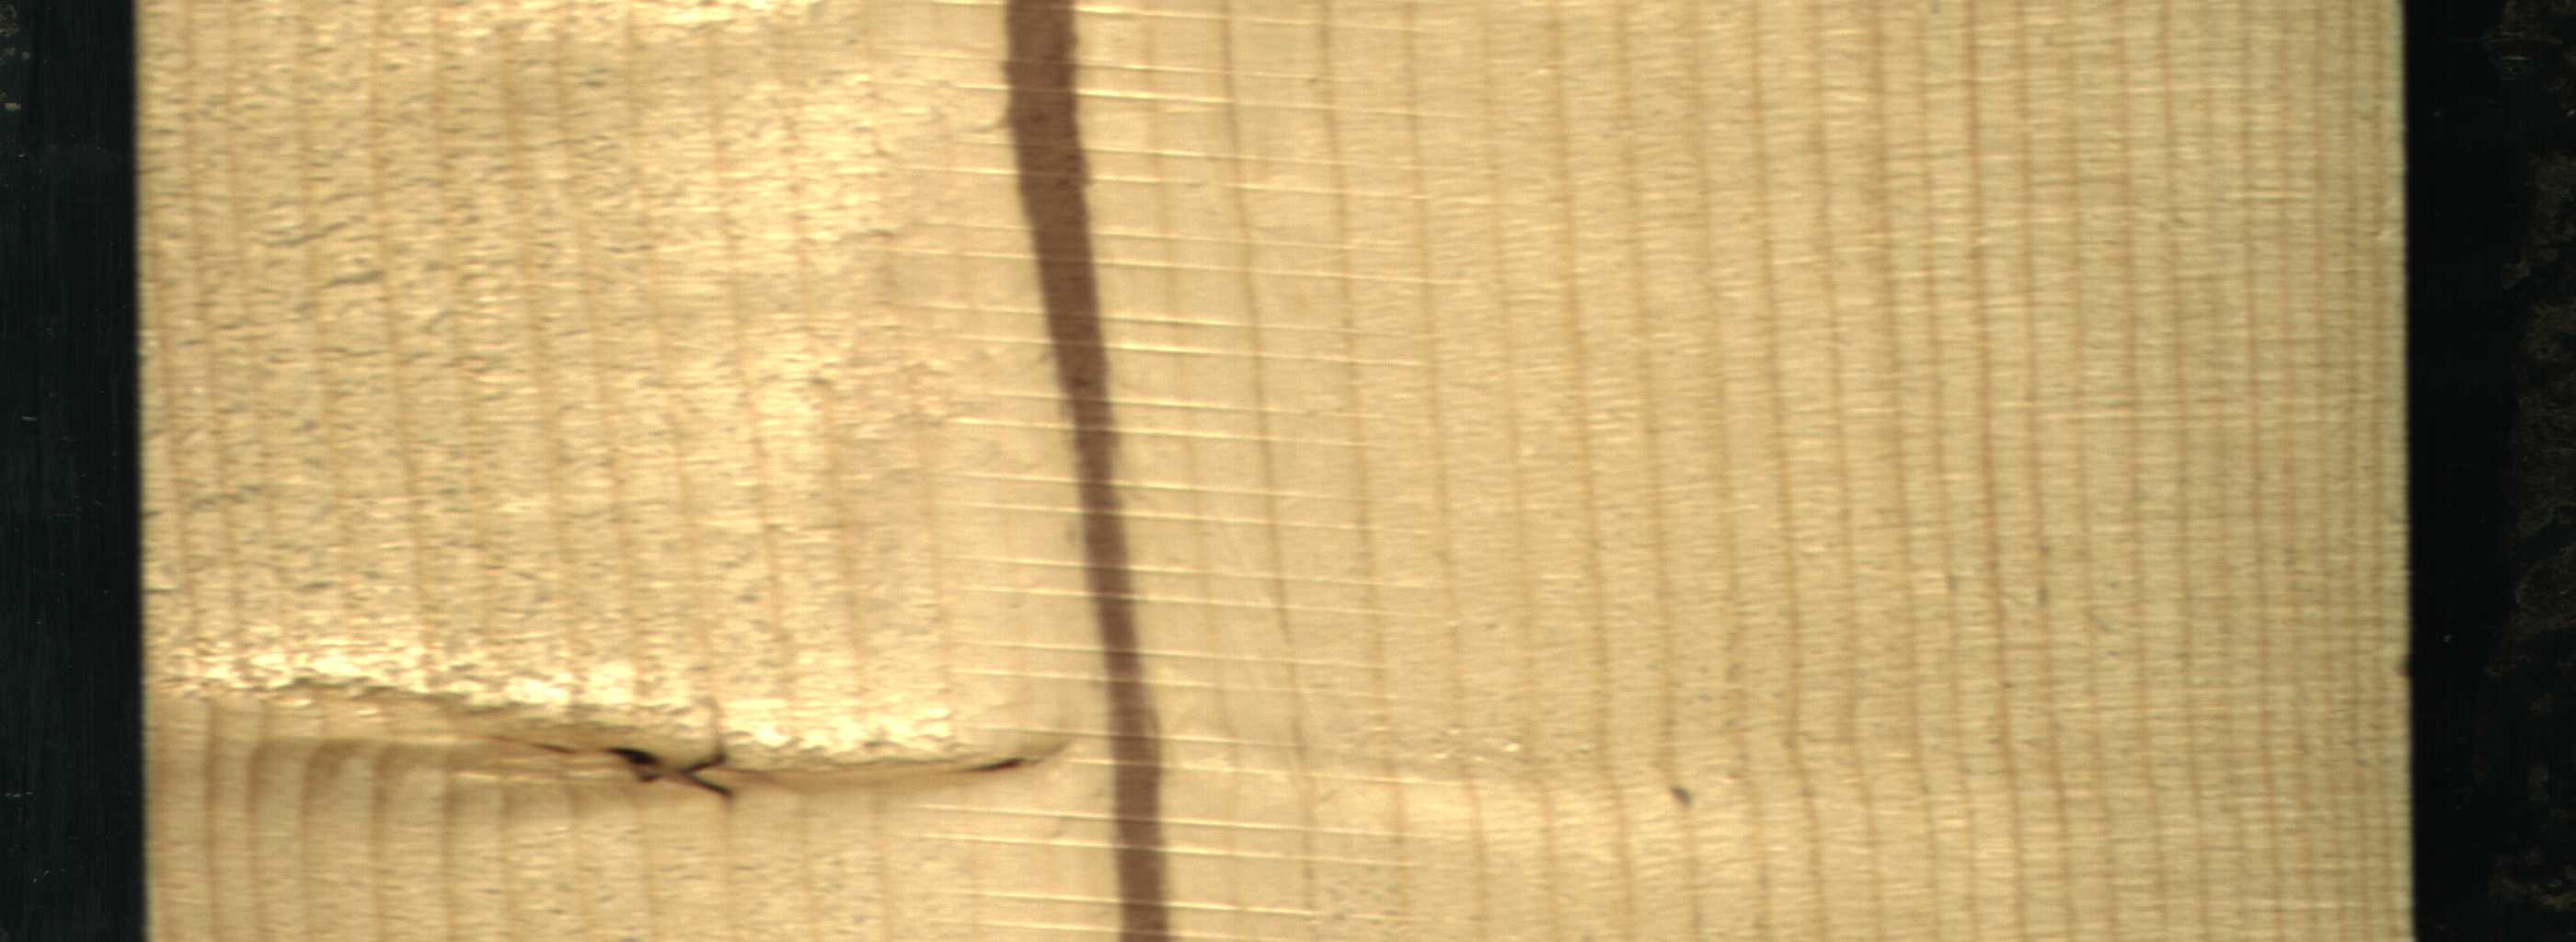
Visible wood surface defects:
Marrow
Dead_Knot
Live_Knot